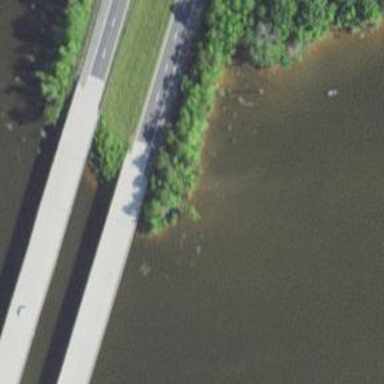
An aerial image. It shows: Bridge over motorway.